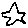
Label: star